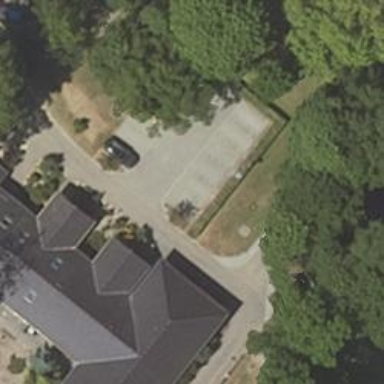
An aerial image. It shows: Parking aisle designated as service road.